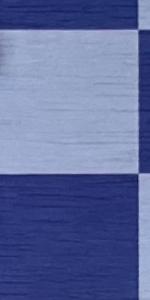
Label: Empty